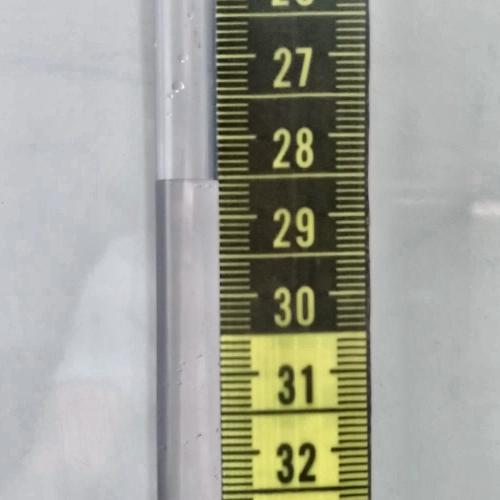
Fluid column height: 28.6 cm